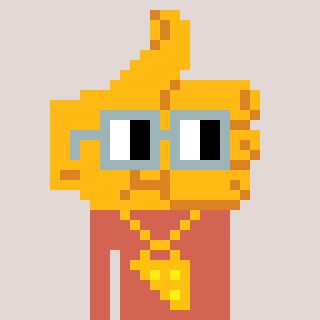
a pixel art character with square dark gray glasses, a thumbsup-shaped head and a peachy-colored body on a warm background